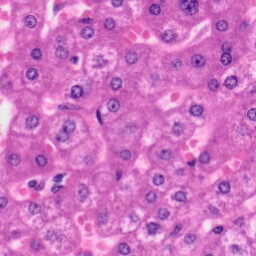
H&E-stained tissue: Liver